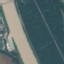
Land use / land cover: River